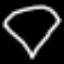
Label: diamond